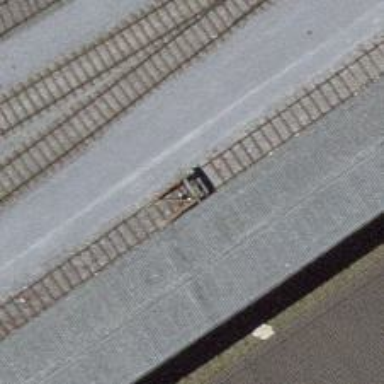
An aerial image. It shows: Disused railway yard with one track.